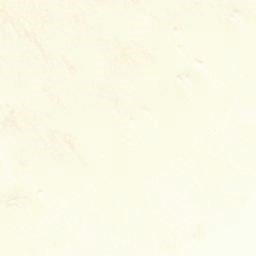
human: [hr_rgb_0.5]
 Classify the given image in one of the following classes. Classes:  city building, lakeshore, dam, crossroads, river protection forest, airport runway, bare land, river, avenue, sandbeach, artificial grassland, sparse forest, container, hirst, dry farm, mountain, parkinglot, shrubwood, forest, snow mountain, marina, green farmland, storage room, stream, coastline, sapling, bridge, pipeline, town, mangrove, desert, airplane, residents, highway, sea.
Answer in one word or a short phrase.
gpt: sandbeach